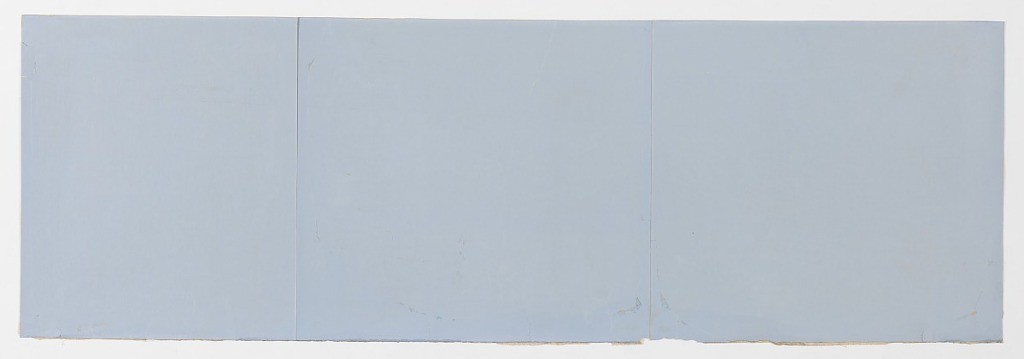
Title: Overdoor Panel from 'Eldorado'
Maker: Zuber & Cie, Rixheim, Alsace, France, founded 1797
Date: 1849
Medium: painted paper
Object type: overdoor panel
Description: Unprinted blue sky. Part of a set of 24 scenic panels and 5 plain overdoors in pattern "Eldorado", which depicts the mythical city of El Dorado and a combination of Gothic architecture, temple ruins, mountainscapes, heavy vegetation of flowers and trees, and peacocks.